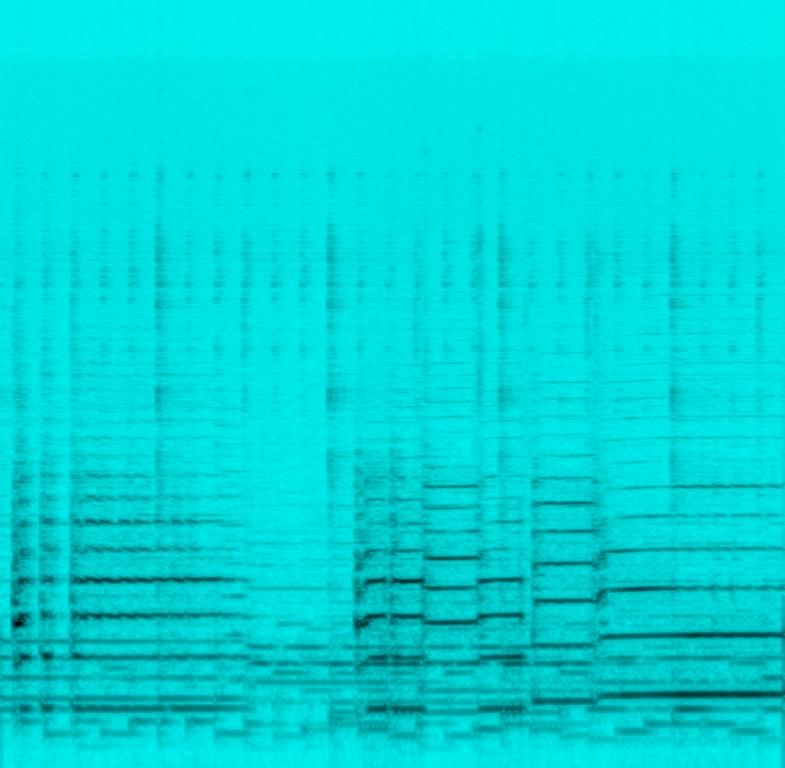
The low quality recording features a french horn melody played over playback that consists of snappy rimshots, shimmering hi hats and arpeggiated guitar melody. It sounds emotional and passionate, even though the recording is in mono and noisy.